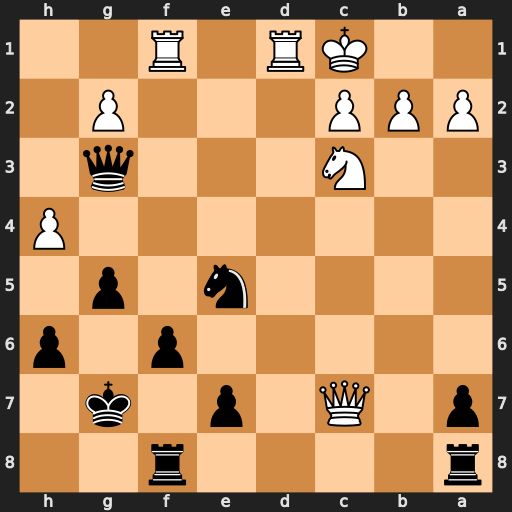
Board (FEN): r4r2/p1Q1p1k1/5p1p/4n1p1/7P/2N3q1/PPP3P1/2KR1R2
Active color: b
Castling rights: -
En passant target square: -
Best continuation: Nd3+ Rxd3 Qxc7